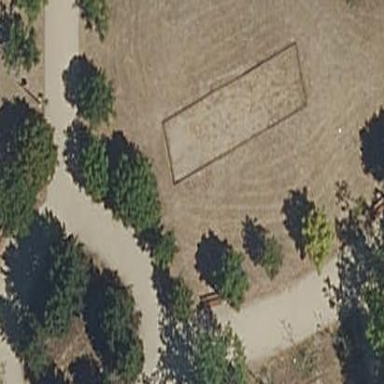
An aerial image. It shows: Boules pitch in the leisure land area.